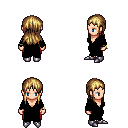
a pixel art fantasy rpg character, female body template, human, light skin, black robe, red pants, blonde unkempt hairstyle, bracelets, metal boots, four views (front, back, left, right), 2x2 character sprite sheet, small pixel art, hard edges, no anti-aliasing